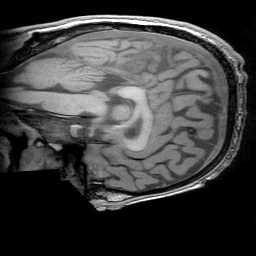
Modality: T1w
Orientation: sagittal
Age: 35
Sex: male
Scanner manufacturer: ge
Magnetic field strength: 3 T
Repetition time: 0.0073 s
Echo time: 0.003 s